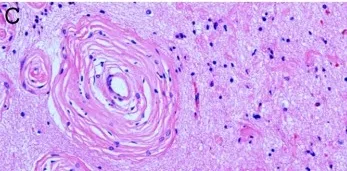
(C) The meningeal corpuscles invade normal brain tissue.
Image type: pathology (h&e)